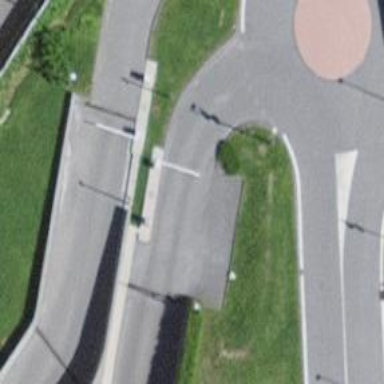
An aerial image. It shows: Lift gate barrier.